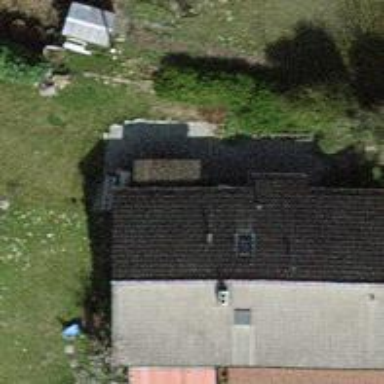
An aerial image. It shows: Detached building with gabled roof.